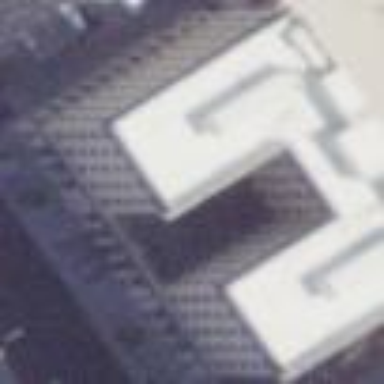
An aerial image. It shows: Building with flat roof.